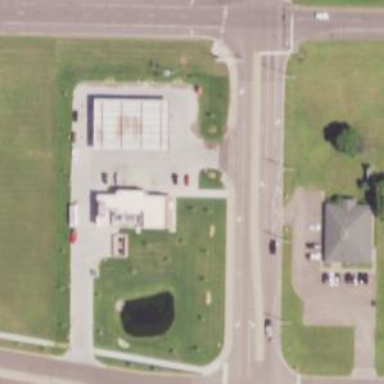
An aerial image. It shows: Convenience shop.